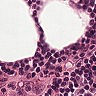
Metastatic tissue present: no